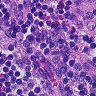
Metastatic tissue present: no